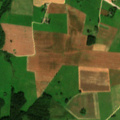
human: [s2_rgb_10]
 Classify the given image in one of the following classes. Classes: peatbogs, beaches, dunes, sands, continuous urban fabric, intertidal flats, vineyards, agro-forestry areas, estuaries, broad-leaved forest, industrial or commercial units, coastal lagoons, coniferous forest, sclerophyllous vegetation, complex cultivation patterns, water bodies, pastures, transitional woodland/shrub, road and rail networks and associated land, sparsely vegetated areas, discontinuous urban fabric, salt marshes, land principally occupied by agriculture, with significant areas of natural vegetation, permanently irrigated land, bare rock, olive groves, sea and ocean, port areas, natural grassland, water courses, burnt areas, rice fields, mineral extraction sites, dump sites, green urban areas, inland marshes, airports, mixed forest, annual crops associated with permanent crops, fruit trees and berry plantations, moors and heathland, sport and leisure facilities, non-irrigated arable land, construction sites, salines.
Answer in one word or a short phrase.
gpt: non-irrigated arable land, complex cultivation patterns, land principally occupied by agriculture, with significant areas of natural vegetation, mixed forest